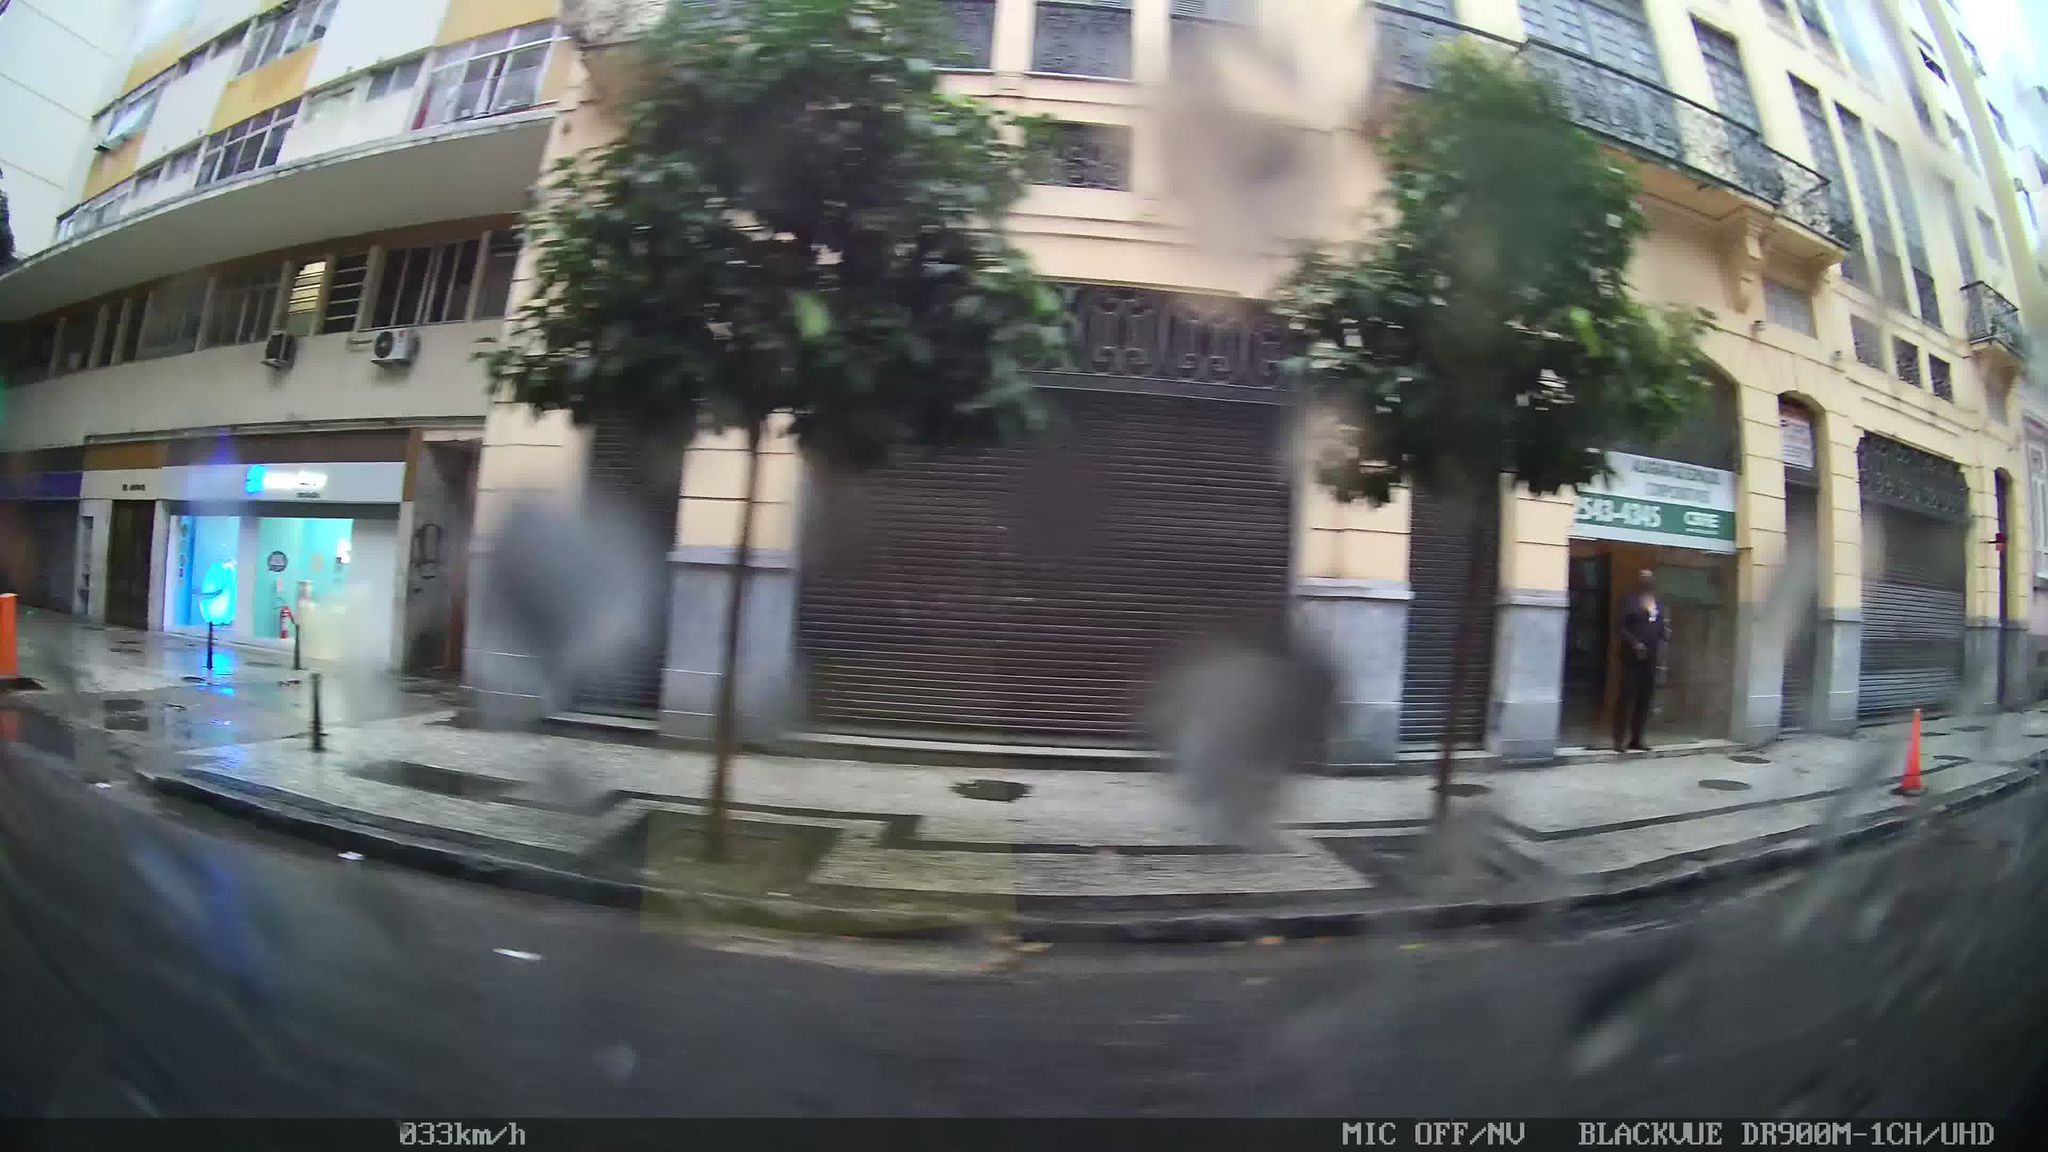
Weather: rainy
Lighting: day
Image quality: slightly poor
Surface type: driving surface
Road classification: secondary
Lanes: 2
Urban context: urban centre
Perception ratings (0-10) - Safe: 2.36, Lively: 8.41, Beautiful: 5.79, Boring: 1.48, Depressing: 1.69, Wealthy: 6.61